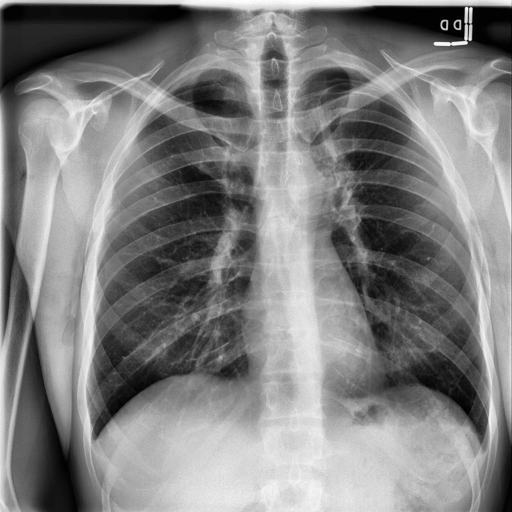
Finding: NORMAL